Question: In my view controller, I have 5 'UITextField' that each take it different data wether from the keyboard or from a 'UIPicker'. All of my different elements are in a subclass of a scrollview called 'scrollView'. All my first responders have a toolbar as their 'inputAccessoryView' with the prev/ next/ done buttons, and they work just fine.
The problem that I am having is that I cannot get the scroll to automatically scroll down to the next 'UITextField' (whichever may be) becomes 'firstResponder' to give it enough space to look decent, please refer to this screen shot for reference:

I gave this code a try to try to obtain that scroll I am looking for but no luck so far...
'''
- (void)keyboardControls:(BSKeyboardControls *)keyboardControls selectedField:(UIView *)field inDirection:(BSKeyboardControlsDirection)direction
{
UIView *view = keyboardControls.activeField.superview.superview;
[self.scroller scrollRectToVisible:view.frame animated:YES];
}
'''
Here is my simple 'scroller' code:
'''
[scroller setScrollEnabled:YES];
[scroller setContentSize:CGSizeMake(320, 520)];
'''
If you can see the problem that I am having or know a better way to go around this all together please let me know...Your help is really appreciated! Thanks!!
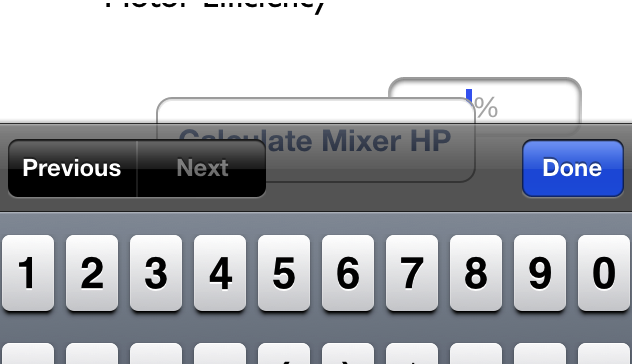
Answer: You could put the textFields in tableView cells. Then the view will scroll down automatically.